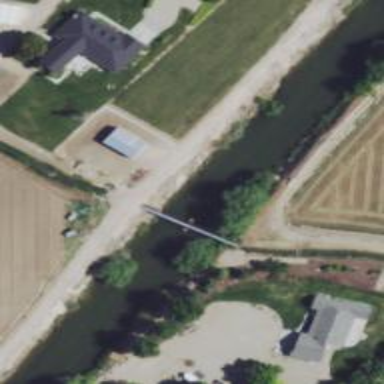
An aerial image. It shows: Aqueduct bridge over canal.